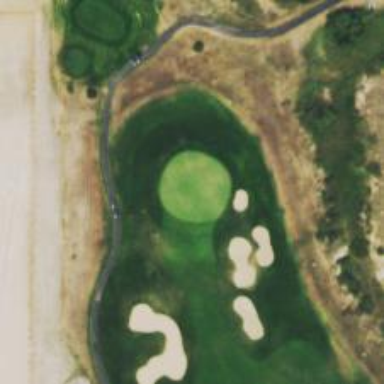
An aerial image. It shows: Golf hole.